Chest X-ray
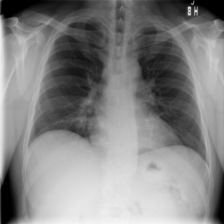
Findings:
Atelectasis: negative
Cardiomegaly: negative
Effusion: negative
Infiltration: negative
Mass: negative
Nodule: negative
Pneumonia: negative
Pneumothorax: negative
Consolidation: negative
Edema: negative
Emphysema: negative
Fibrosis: negative
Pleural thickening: negative
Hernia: negative